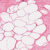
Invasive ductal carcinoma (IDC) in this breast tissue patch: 0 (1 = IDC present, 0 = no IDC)